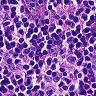
Metastatic tissue present: no